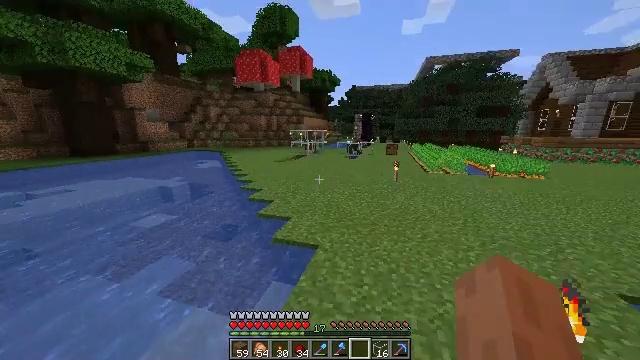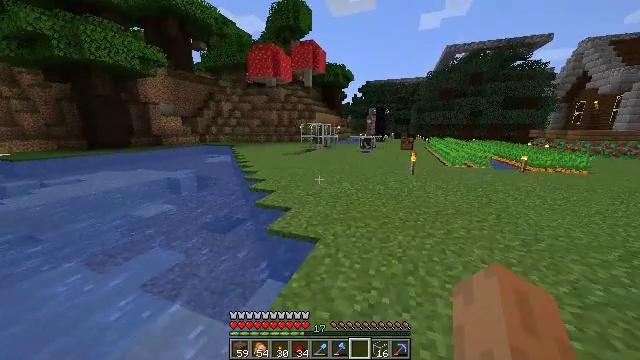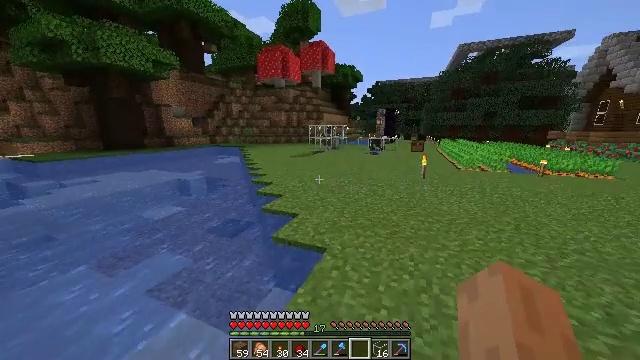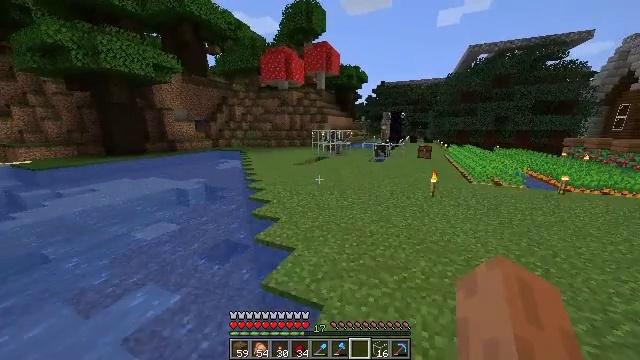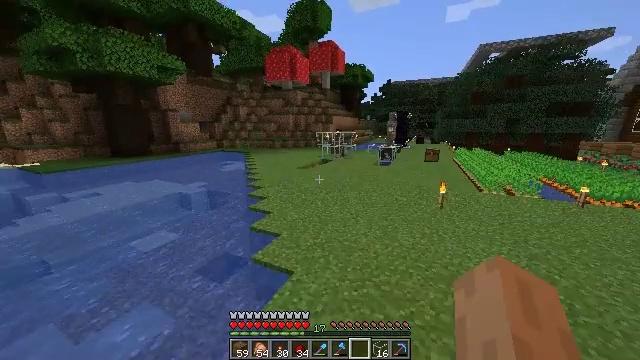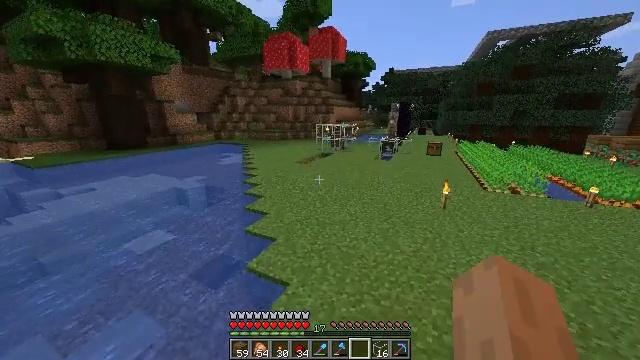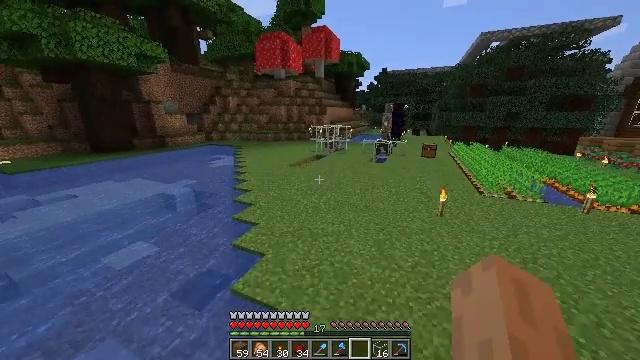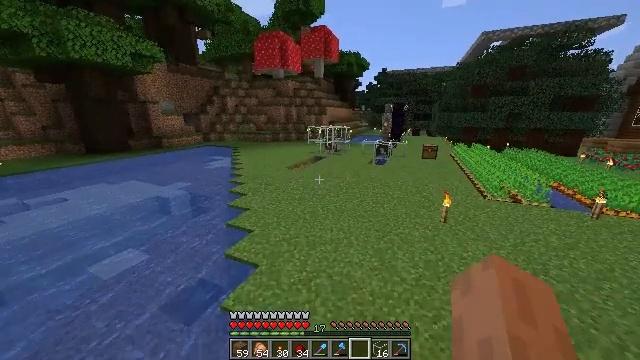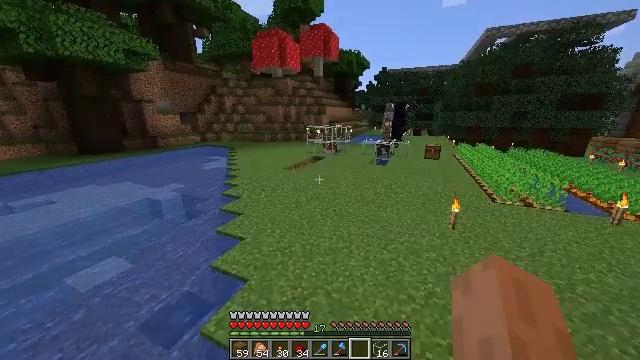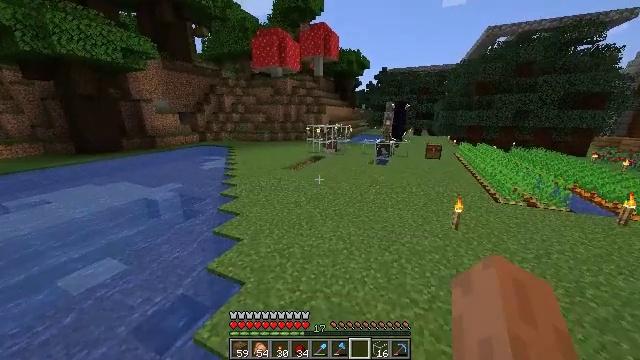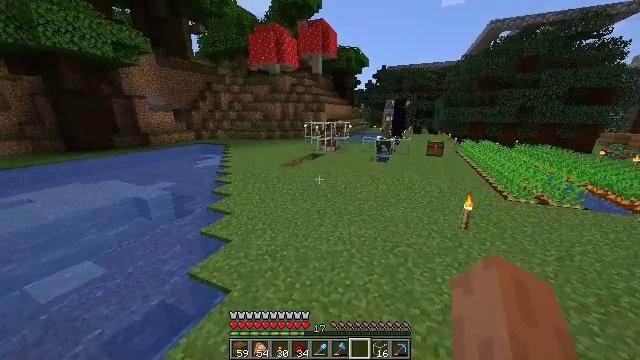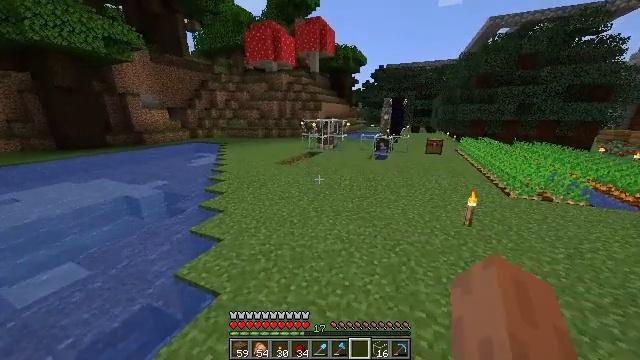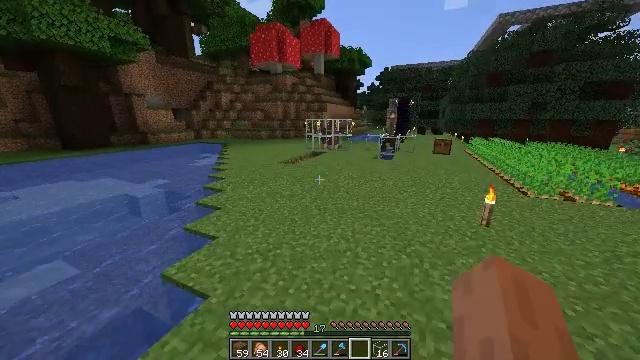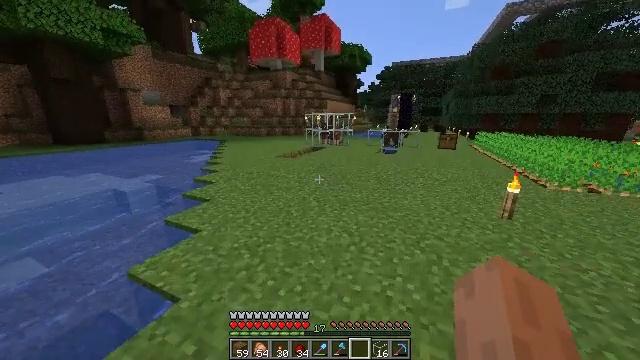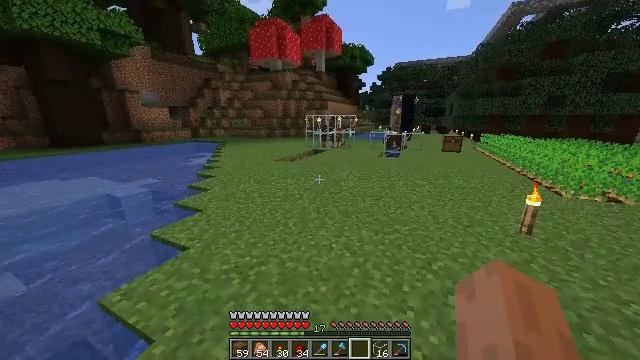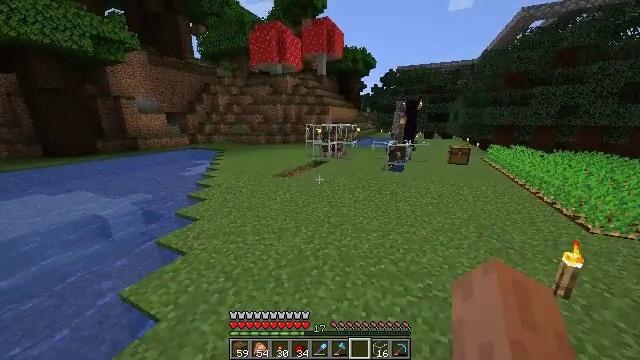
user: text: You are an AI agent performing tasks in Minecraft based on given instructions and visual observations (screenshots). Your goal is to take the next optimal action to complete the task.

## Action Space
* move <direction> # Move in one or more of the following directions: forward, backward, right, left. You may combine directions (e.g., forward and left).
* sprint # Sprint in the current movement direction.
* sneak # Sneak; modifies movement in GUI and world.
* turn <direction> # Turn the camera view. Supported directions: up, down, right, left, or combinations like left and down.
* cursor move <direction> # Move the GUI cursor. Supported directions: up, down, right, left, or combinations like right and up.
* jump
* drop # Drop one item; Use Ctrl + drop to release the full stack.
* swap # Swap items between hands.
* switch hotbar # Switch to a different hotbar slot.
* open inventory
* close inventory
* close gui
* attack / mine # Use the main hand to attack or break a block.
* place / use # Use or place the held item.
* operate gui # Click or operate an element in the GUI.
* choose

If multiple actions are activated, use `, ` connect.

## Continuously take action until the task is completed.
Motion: motion action
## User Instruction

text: Craft a brown bed using wool and a crafting table.
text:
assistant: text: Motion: move forward, sprint, turn left, jump
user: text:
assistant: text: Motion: move forward, sprint, turn left, jump
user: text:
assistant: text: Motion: move forward, sprint, turn left, jump
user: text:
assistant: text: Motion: move forward, turn left, jump
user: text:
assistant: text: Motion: move forward, turn down, jump
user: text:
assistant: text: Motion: move forward, turn right, jump
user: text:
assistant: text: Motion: move forward, jump
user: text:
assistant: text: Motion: move forward, jump
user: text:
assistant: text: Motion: move forward, jump
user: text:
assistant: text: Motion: move forward, jump
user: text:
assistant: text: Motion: move forward, jump
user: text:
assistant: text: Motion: move forward, turn left, jump
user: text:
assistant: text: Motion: move forward, sprint, jump
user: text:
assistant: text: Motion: move forward, sprint, jump
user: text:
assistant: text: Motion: move forward, sprint, jump
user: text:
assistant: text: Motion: move forward, sprint, turn left, jump
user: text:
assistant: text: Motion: move forward, sprint, turn left and down, jump
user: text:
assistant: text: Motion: move forward, turn left, jump
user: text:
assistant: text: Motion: move forward, turn left, jump
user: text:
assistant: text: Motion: move forward, turn left, jump
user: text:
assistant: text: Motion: move forward, turn left, jump
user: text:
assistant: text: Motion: move forward, turn left, jump
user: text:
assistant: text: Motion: move forward, turn left and down, jump
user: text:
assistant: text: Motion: move forward, turn left and down, jump
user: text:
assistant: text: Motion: move forward, turn left, jump
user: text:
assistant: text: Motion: move forward, sprint, jump
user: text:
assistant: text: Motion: move forward, sprint, jump
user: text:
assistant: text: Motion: move forward, sprint, jump
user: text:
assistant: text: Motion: move forward, sprint, jump
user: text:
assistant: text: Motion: move forward, turn right and down, jump